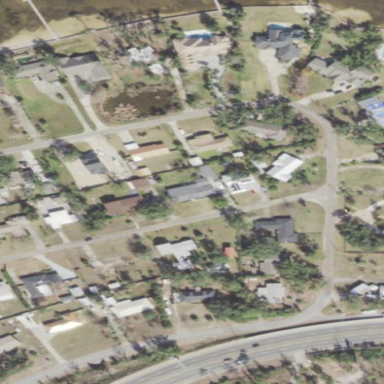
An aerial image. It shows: Residential area composed of single-family homes.